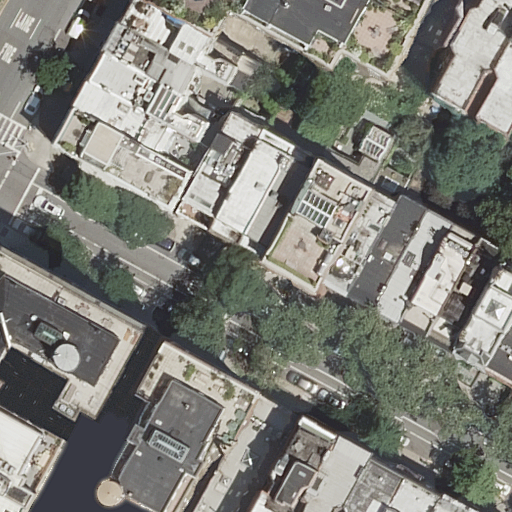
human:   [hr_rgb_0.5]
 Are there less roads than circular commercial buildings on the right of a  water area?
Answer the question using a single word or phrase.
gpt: no

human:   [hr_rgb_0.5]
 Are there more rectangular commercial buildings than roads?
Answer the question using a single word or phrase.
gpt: no

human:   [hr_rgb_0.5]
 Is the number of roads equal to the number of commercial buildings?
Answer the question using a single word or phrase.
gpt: no

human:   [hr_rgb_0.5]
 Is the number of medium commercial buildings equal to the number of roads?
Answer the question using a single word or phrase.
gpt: no

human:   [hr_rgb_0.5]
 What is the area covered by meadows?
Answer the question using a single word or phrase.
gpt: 0m2

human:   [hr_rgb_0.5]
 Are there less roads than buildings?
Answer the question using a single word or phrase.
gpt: yes

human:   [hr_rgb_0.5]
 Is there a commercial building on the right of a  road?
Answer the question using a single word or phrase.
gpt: no

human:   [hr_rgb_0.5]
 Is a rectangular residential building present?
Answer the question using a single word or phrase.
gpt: yes

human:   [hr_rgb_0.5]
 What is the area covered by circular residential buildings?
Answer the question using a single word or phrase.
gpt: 0m2

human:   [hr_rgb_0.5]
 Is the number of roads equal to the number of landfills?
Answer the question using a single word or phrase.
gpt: no

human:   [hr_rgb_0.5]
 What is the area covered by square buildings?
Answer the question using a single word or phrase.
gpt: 0m2

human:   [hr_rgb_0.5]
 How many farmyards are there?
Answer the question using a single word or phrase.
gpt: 0

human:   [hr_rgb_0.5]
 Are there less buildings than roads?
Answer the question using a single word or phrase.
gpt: no

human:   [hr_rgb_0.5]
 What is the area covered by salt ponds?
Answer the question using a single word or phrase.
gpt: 0m2

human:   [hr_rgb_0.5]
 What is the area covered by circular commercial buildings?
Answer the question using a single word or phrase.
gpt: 0m2

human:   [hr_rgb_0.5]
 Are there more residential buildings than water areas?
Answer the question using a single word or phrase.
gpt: yes

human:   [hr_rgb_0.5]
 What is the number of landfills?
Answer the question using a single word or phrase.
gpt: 0

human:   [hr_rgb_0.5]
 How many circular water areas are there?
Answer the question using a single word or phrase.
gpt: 0

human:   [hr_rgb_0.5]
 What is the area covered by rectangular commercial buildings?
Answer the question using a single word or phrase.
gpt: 0m2

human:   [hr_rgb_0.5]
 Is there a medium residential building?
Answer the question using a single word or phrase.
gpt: yes

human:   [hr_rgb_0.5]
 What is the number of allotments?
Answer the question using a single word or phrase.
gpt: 0

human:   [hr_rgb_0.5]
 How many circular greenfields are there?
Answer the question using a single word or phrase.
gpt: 0

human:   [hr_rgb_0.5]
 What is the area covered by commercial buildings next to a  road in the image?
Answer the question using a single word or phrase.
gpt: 0m2

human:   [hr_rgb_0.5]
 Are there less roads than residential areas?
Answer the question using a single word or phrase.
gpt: no

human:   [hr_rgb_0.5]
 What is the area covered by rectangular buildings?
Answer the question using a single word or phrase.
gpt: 2160m2

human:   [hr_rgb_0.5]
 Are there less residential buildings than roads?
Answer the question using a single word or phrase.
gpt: no

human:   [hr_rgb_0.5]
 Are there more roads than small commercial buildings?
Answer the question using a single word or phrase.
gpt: yes

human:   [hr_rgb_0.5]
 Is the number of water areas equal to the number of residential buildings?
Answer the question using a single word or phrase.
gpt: no

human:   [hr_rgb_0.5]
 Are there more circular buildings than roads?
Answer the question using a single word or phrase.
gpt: no

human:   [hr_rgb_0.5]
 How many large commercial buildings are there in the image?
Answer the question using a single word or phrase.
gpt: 0

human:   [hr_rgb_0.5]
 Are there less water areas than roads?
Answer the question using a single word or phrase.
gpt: yes

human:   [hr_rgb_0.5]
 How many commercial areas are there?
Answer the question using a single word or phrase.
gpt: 0

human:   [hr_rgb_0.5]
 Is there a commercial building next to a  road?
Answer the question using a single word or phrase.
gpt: no

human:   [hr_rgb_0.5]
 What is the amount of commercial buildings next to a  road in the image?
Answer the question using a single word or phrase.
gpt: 0

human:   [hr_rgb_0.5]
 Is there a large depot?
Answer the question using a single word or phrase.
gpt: no

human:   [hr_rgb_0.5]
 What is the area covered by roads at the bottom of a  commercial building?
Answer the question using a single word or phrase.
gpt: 0m2